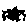
Label: zigzag